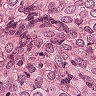
Metastatic tissue present: yes